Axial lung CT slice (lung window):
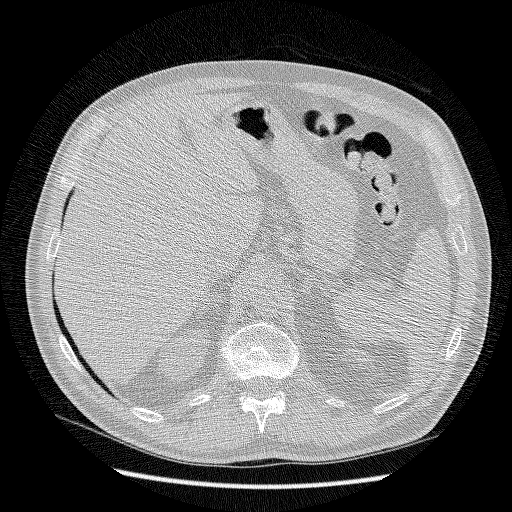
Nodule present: no